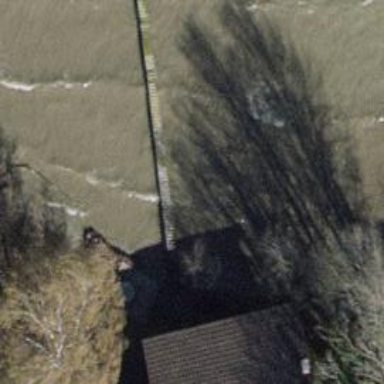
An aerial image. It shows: Man-made pier.